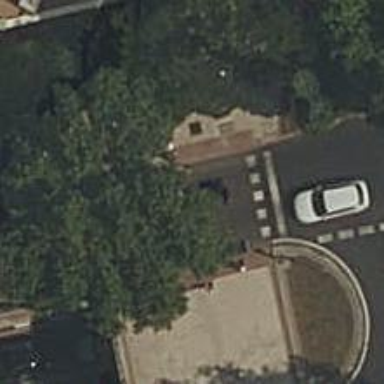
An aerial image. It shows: Zebra crossing with traffic signals.